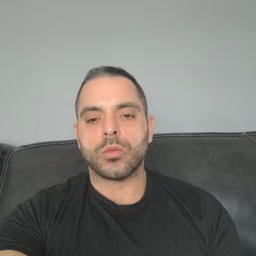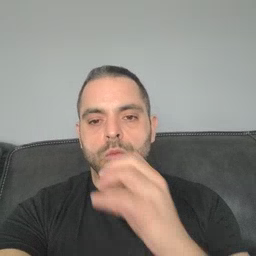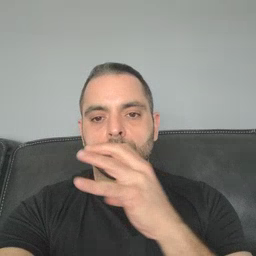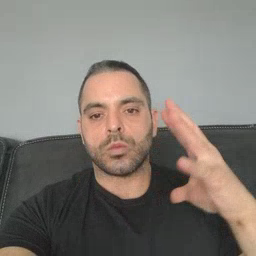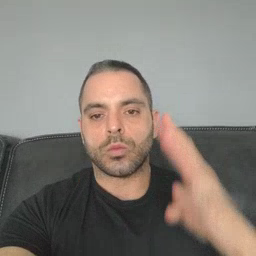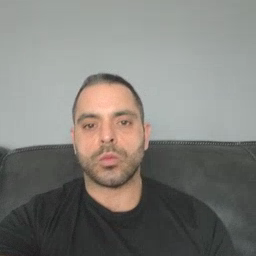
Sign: balloon